Question: I am trying to isolate the issue causing
> Excel 4.0 function stored in defined names.

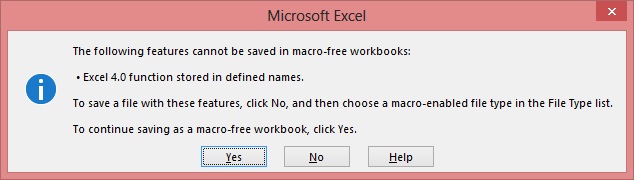
Answer: Not to bump an old thread, but I had this same issue as well and wanted to post my resolution in case anyone else experiences the same thing as myself.
My problem ended up being caused by a MySQL Excel COM add-on that was a component included in the MySQL Workbench package. Disabling that add-on caused the macro prompt to disappear when saving spreadsheets.